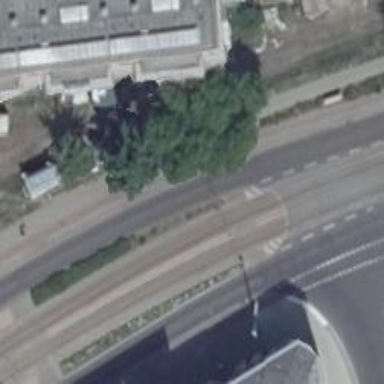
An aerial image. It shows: Uncontrolled railway crossing.